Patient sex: M
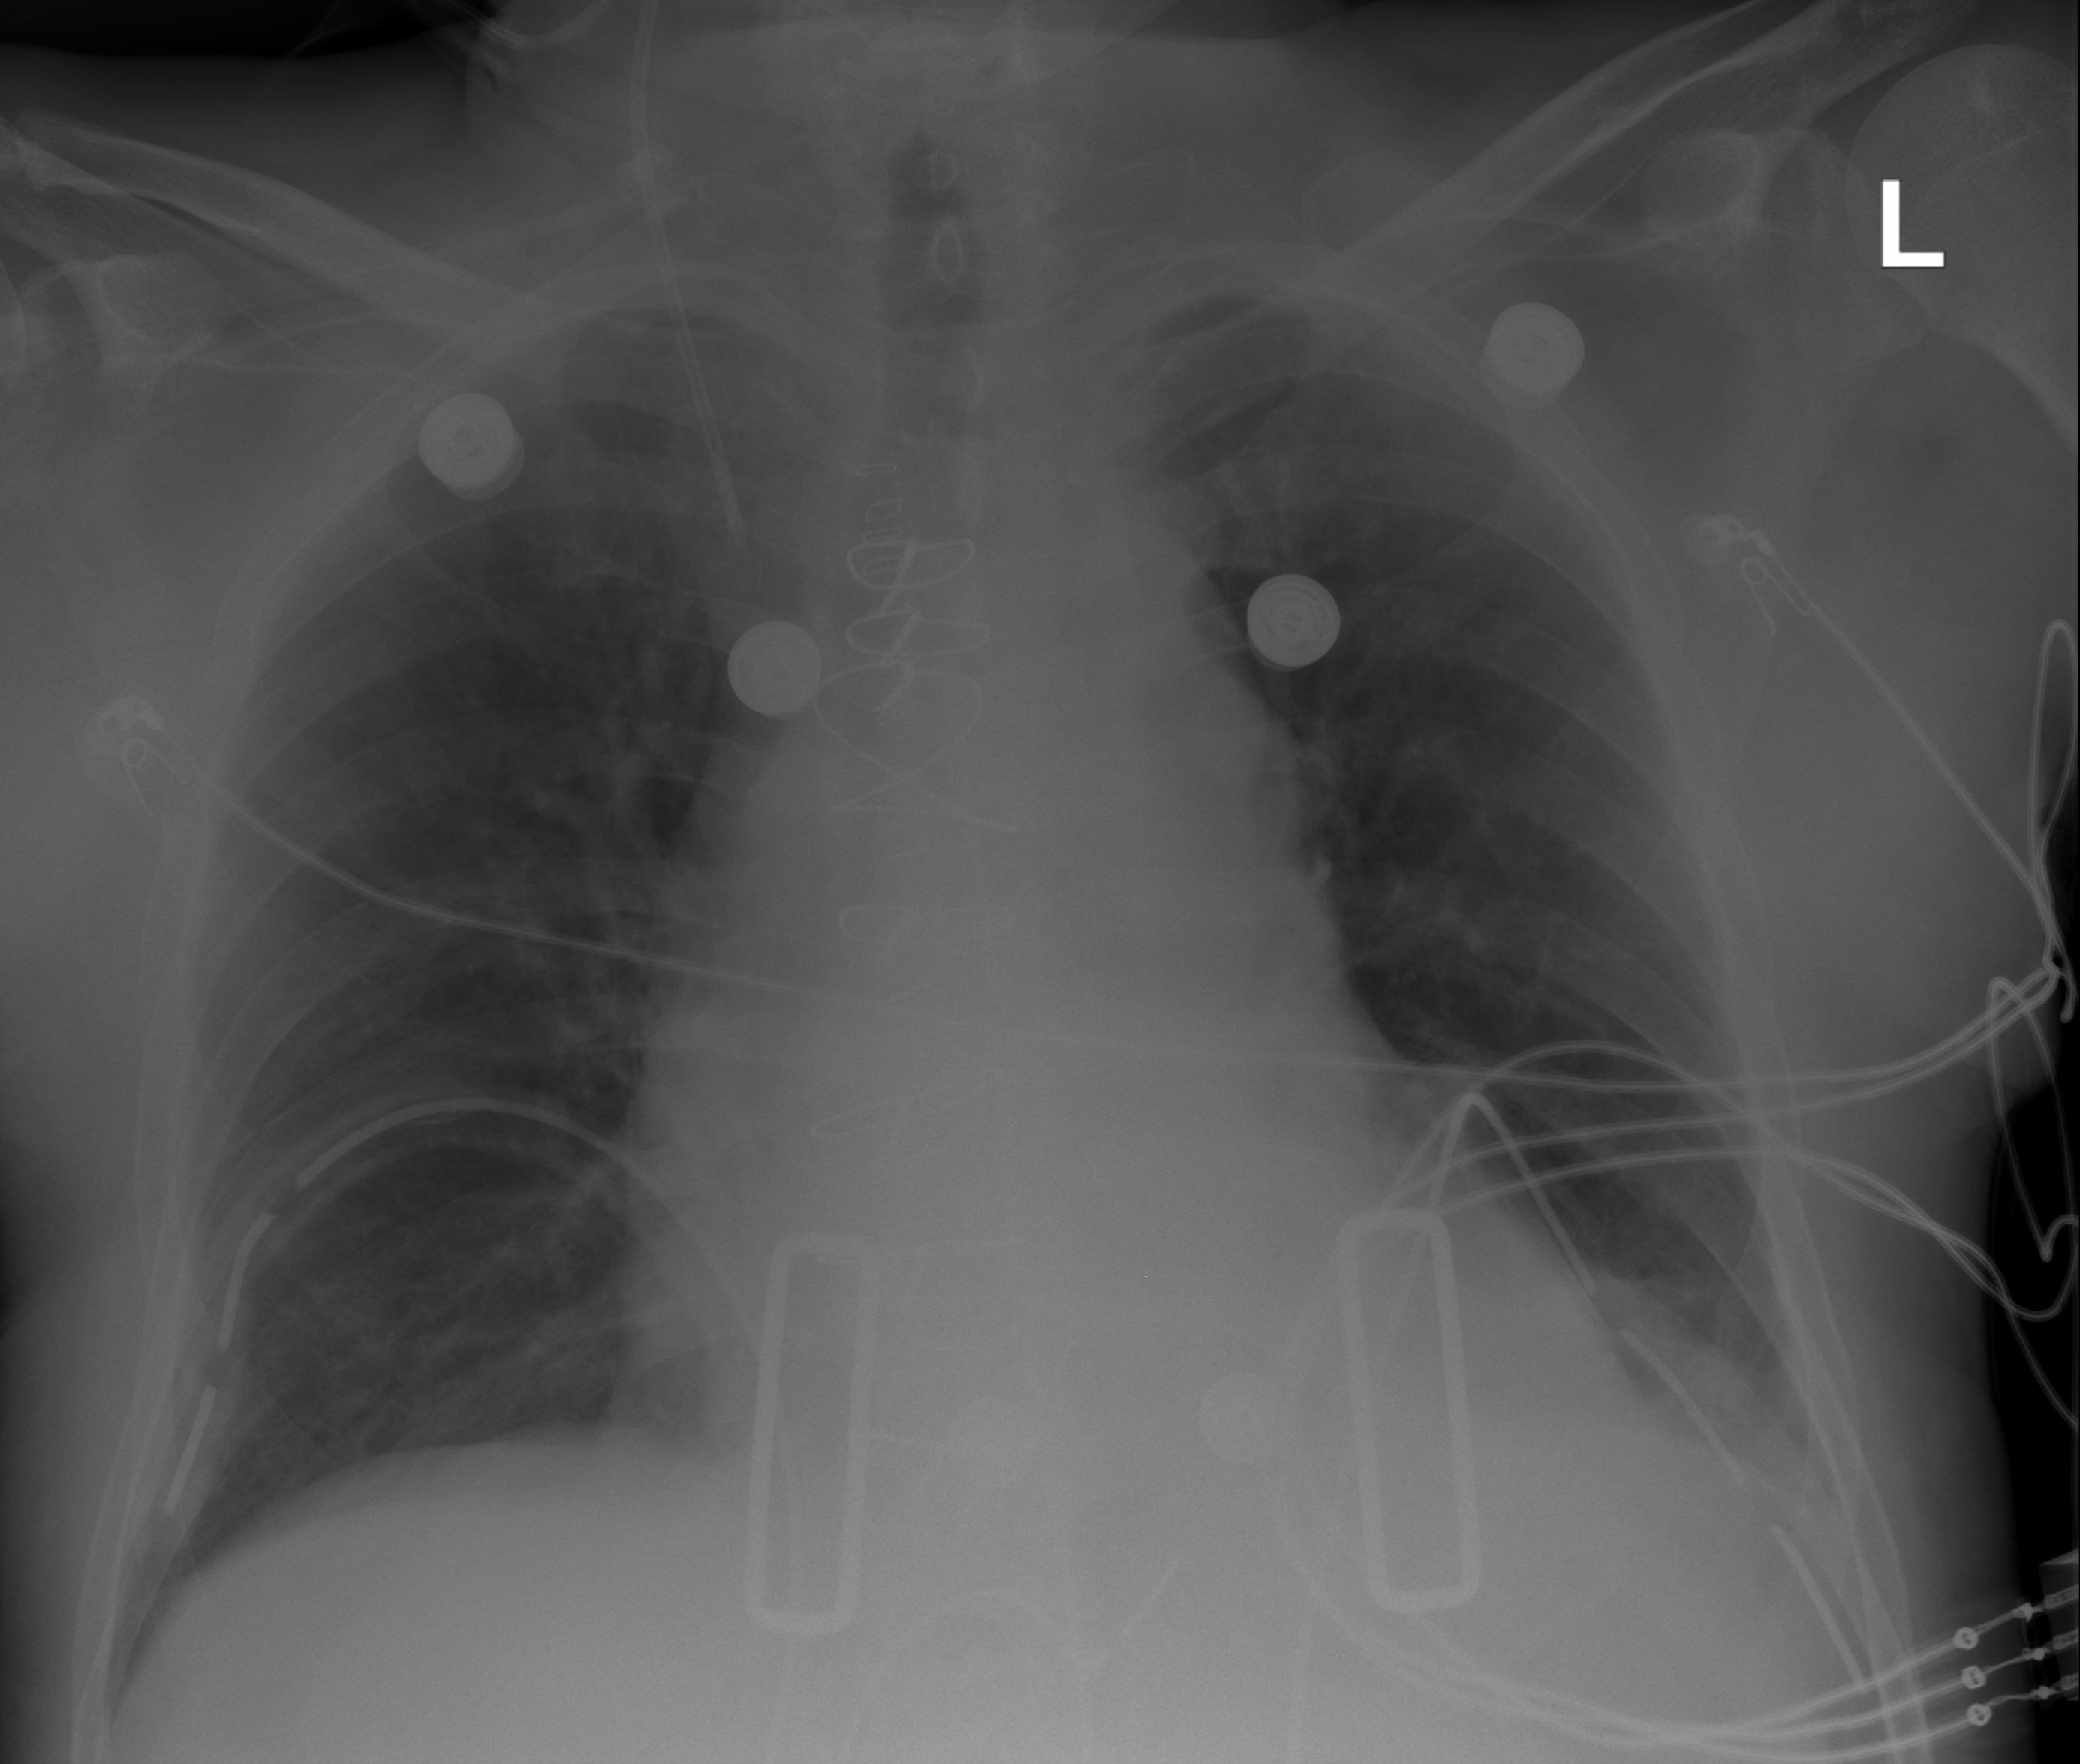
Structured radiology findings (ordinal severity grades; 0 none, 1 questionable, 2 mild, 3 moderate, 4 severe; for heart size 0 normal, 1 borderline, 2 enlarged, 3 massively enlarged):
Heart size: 1
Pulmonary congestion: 0
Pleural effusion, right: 0
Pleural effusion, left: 2
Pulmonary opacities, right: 0
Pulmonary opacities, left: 0
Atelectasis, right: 0
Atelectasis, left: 2